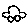
Label: car